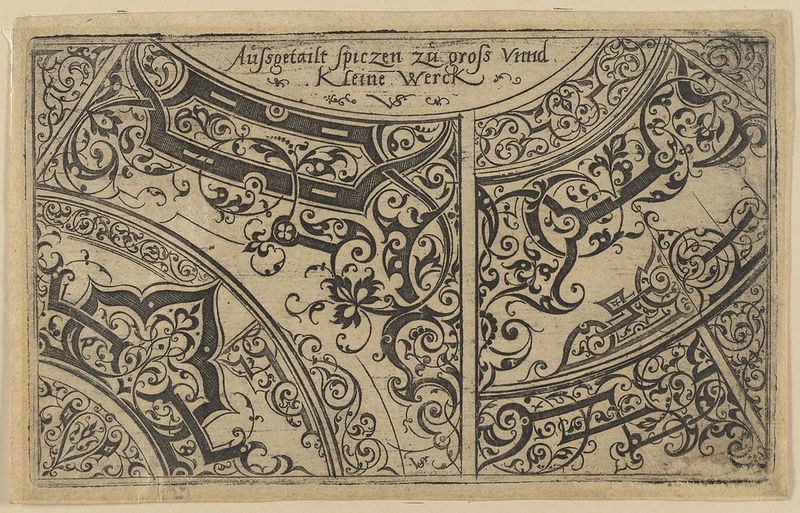
Titel: Mauresken, Blatt aus der Folge 'Aussgetailt spiczen zu gross unnd kleine Werck'
Künstler: Virgil Solis
Standort: Hamburg
Institution: Museum für Kunst und Gewerbe Hamburg
Schlagwörter: zeichnung, muster, ornament, blatt, renaissance, schrift, papier, grafik, graphik, ornamente, deutsch, fotografie, photographie, buch, druck, druckgraphik, schwarz-weiß, druckgrafik, gewunden, radierung, seite, niederländisch, vorlage, auszug, arabeske, teil, bandornament, bandelwerk, verschnörkelt, gerippt, reproduktionen, maureske, druckerzeugnisse, pflanzenornamente, ornamentstich, vorlageblätter, kleine werck